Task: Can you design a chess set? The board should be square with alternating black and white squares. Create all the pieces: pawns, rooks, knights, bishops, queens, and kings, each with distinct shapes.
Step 2829:
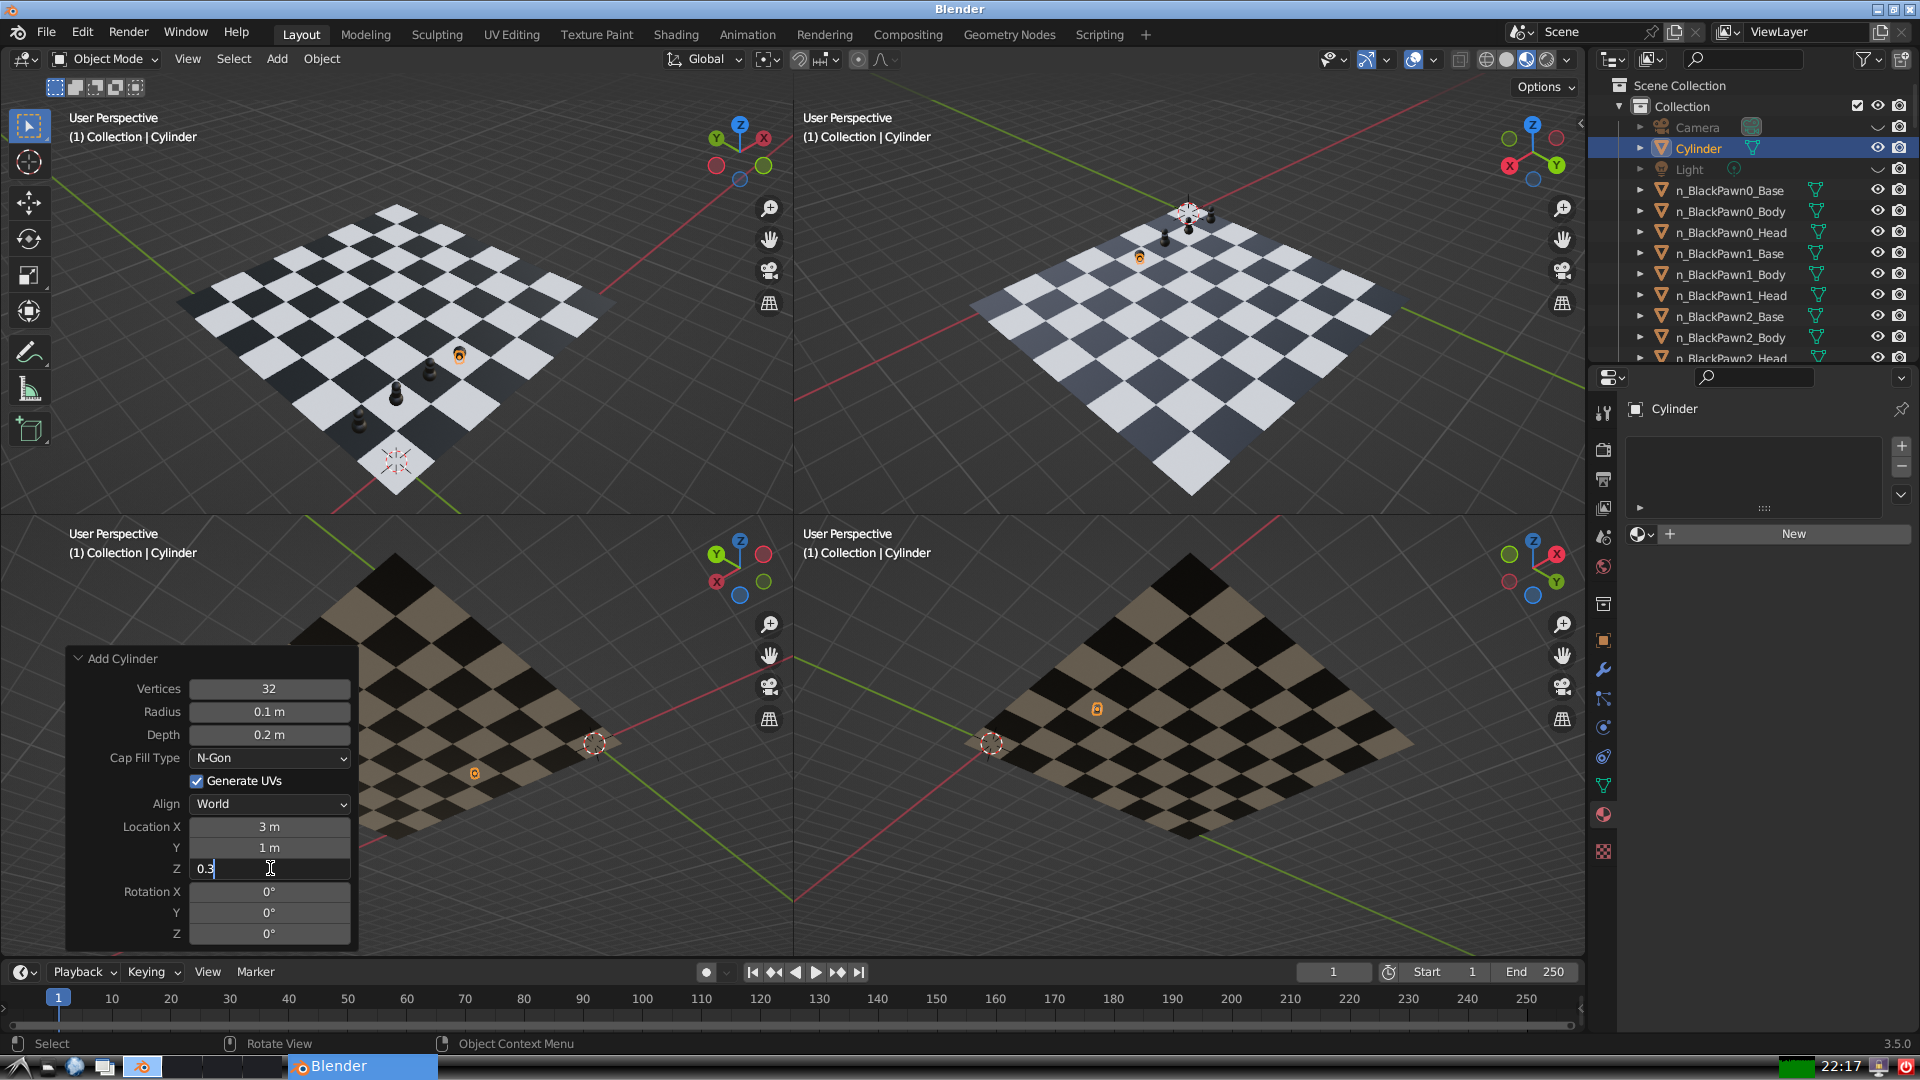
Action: {"key_press": ['Return']}